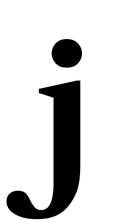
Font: LibreCaslonText_Bold